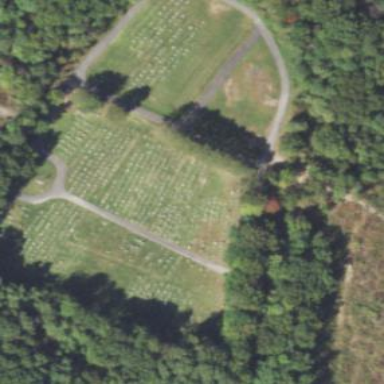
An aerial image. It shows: Graveyard.